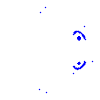
Particle: pion